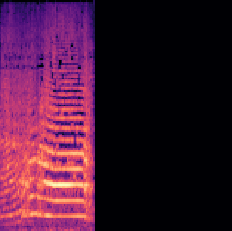
Sound class: Cow